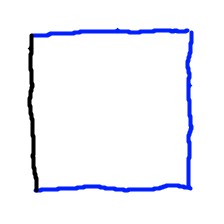
Shape: square